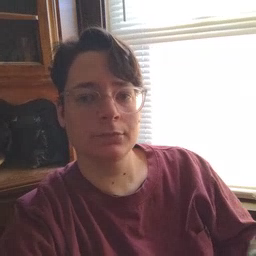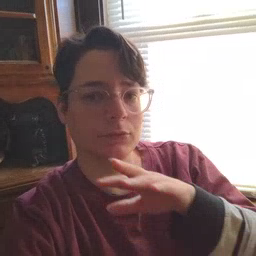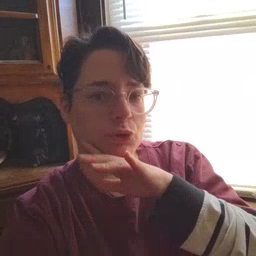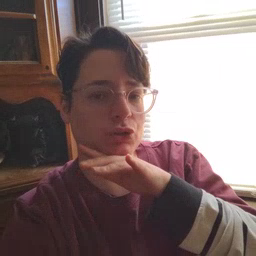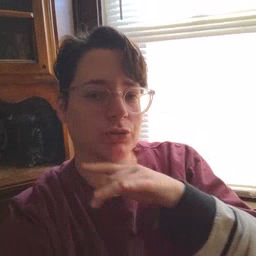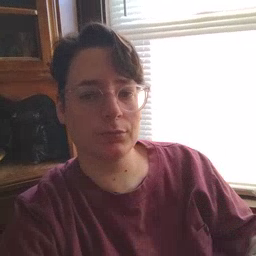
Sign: dirty